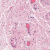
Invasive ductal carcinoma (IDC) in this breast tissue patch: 0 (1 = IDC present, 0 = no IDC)